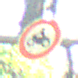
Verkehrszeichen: VerbotKraftraeder
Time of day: Midday
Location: Outdoor (Nature)
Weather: Clear
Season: NotSpecified
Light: Natural